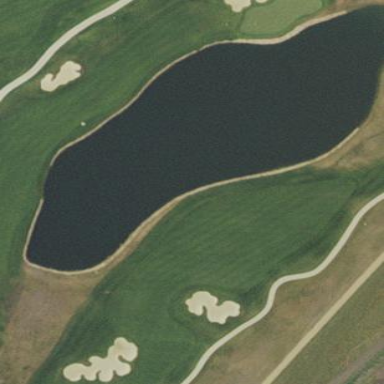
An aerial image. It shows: Golf fairway in the image.